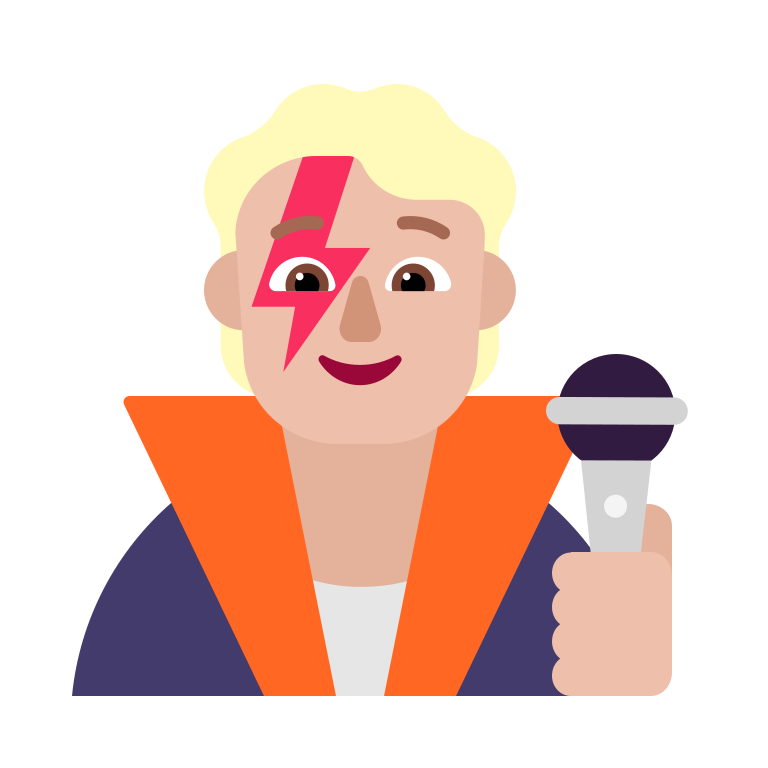
singer flat  light